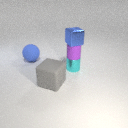
large blue rubber sphere behind small cyan metal cylinder